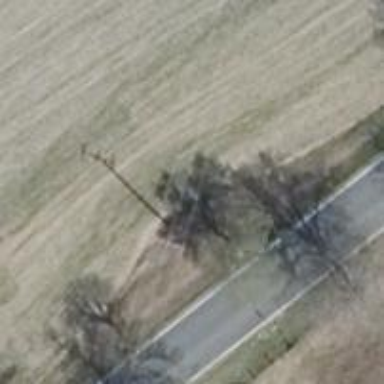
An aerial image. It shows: Power pole.